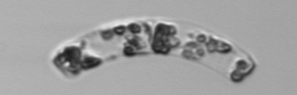
Label: Guinardia_striata